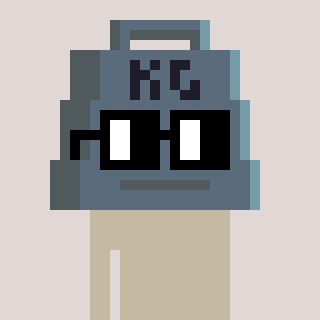
a pixel art character with square black glasses, a weight-shaped head and a orange-colored body on a warm background